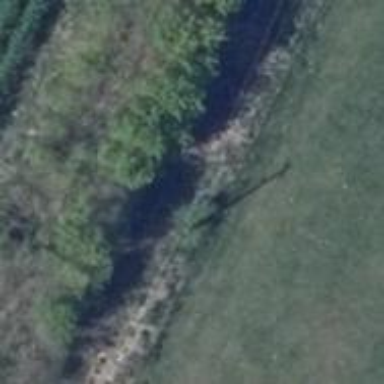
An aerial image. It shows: Power pole.